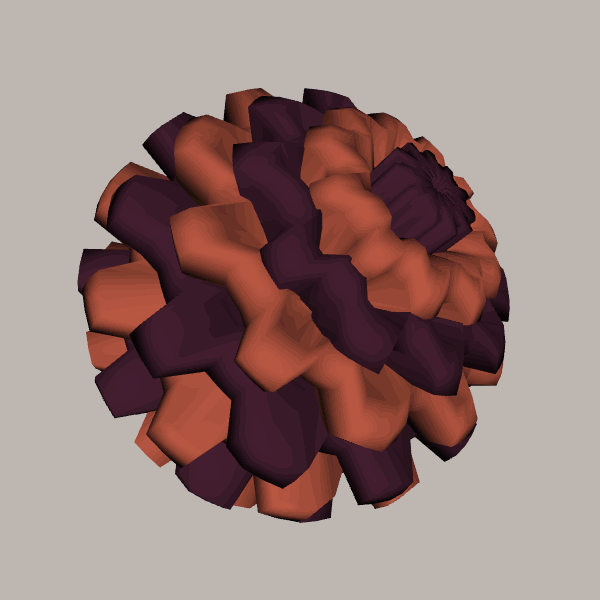
Background: light